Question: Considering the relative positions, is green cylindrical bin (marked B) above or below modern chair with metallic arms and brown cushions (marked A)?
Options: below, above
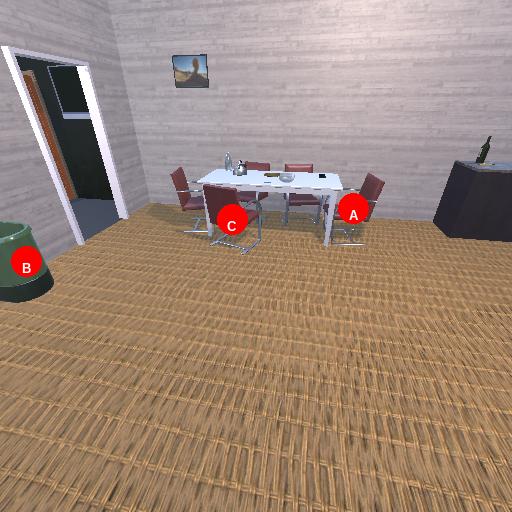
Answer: below